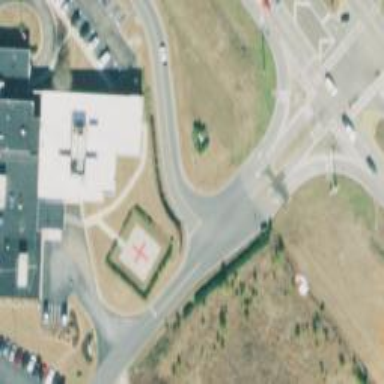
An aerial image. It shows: Image showing helipad at airport.